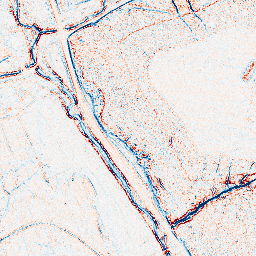
Category: edge_preserving
Decomposition family: bilateral
Decomposition parameters: d: 5
sigma_color: 100
sigma_space: 150
Upsampling method: quartic
Upsampling parameters: scale: 4
Upsampling scale: 4